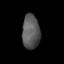
Tissue: skin
Cell type: T cells
Senescence score: 0.2042
Nuclear area (px): 600
Mean DAPI intensity: 88.402